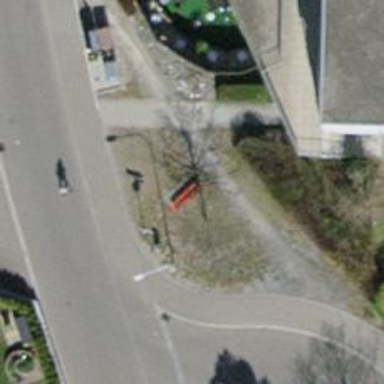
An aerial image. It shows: Red bench.